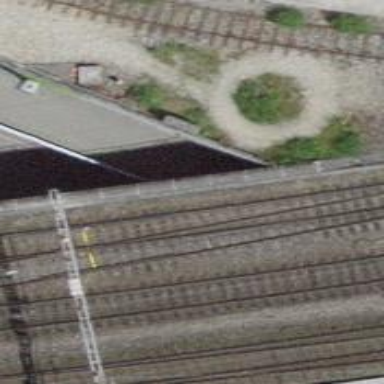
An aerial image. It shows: Railway bridge with single electrified track. It serves as siding with contact line for electrification.